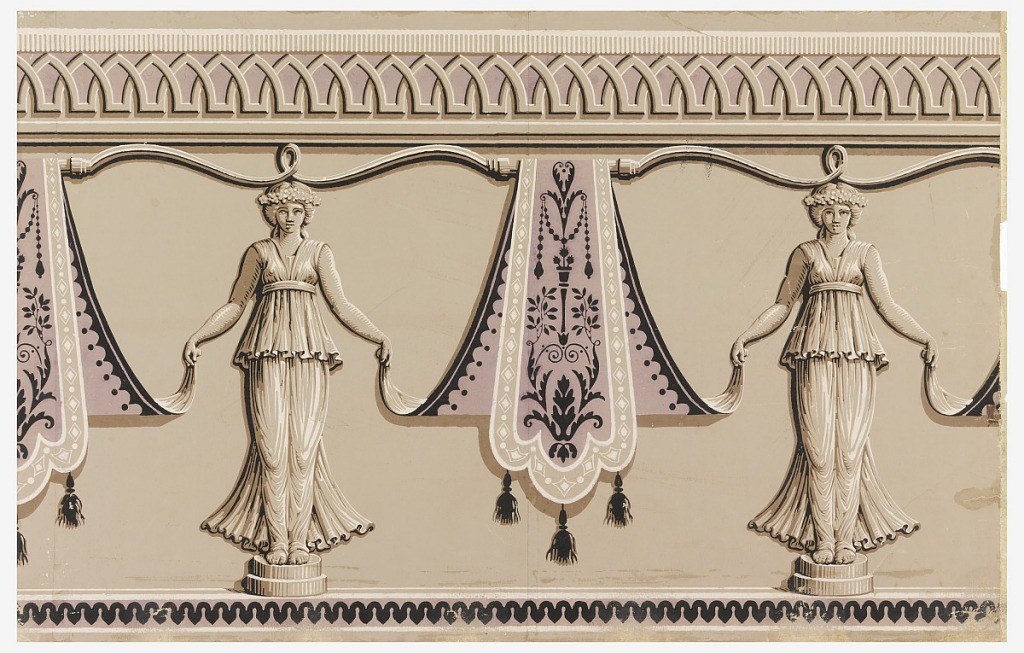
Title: Frieze
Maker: Pierre Jacquemart
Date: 1795–1801
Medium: Block-printed on handmade paper
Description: Two repeats of design of caryatids on round pedestals holding up the lower ends of lambrequins. The fabric panel is held up by a wavy rod supported by the female figures heads. Across top, simulated molding of interlaced ogives. Printed in grays, violets and black.